Interaction volume radius: 10 \u00c5
Interaction volume height: 35 \u00c5
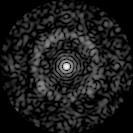
Disorder parameter: 0.7795